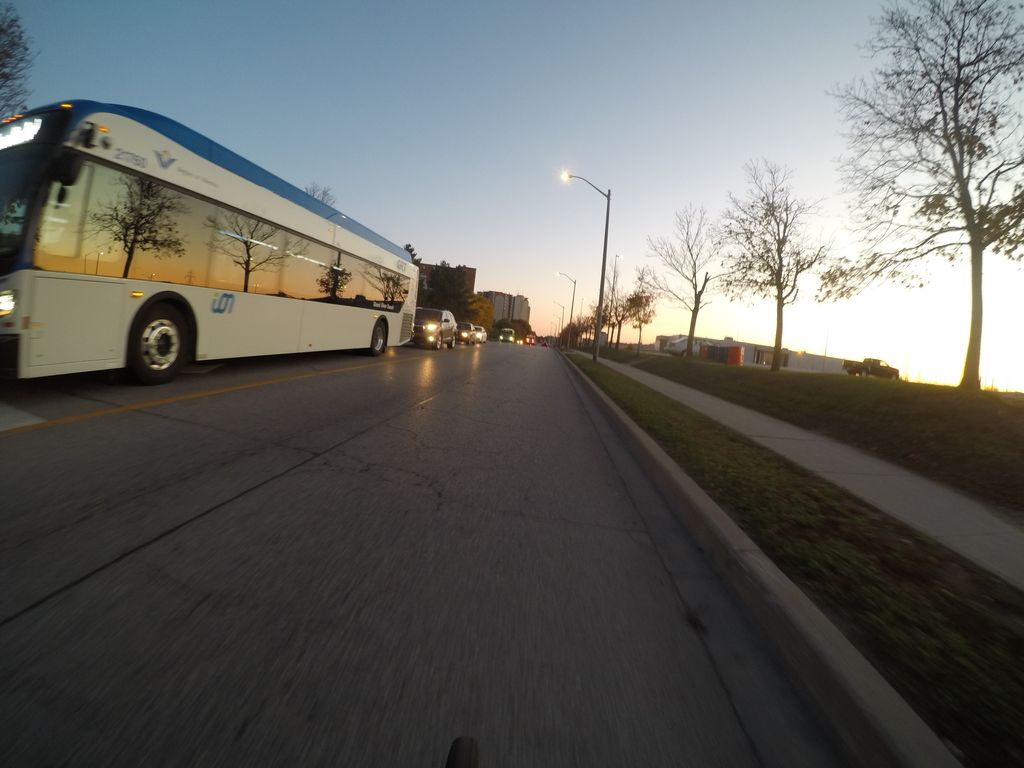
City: kitchener-waterloo